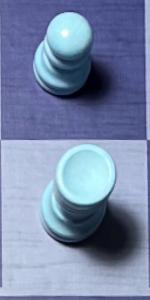
Label: Rook_White